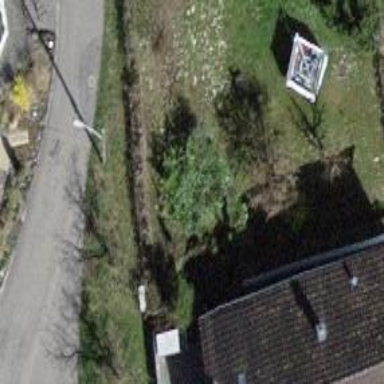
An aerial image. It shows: Hedge acting as barrier.